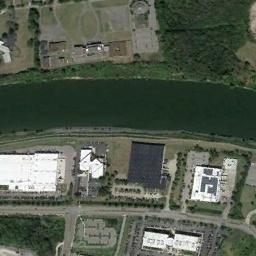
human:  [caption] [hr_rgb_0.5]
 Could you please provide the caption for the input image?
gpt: There are many trees on either side of the river .

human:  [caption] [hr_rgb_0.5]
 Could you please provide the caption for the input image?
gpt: The river goes through houses and trees .

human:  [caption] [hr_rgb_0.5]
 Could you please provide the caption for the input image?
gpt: A broad turquoise river with green and tan mixed fields on both sides, Forests, And buildings .

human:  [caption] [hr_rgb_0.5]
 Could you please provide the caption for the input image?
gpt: The dark green river is flanked by some buildings and groves of trees .

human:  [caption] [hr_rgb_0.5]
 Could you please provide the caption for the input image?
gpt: There are some white buildings and green trees near the river .